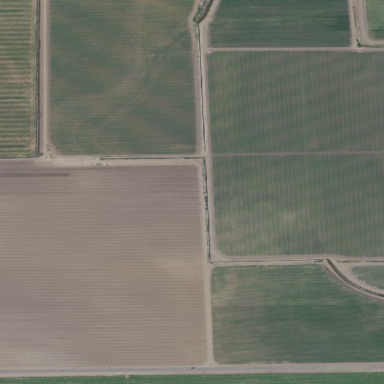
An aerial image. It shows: Farmland with dairy and field crops.